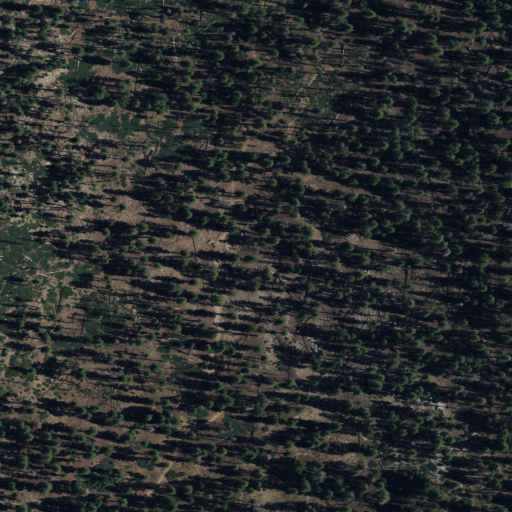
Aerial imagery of gap in California named Boggys Pass containing evergreen forest and shrub